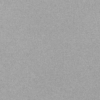
Label: dusty